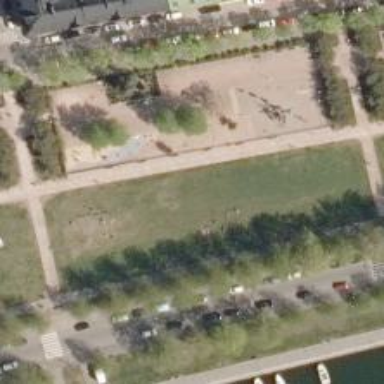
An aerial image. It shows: Playground with spinner.